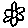
Label: flower